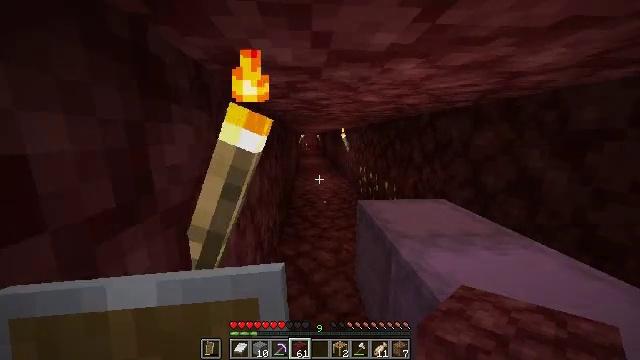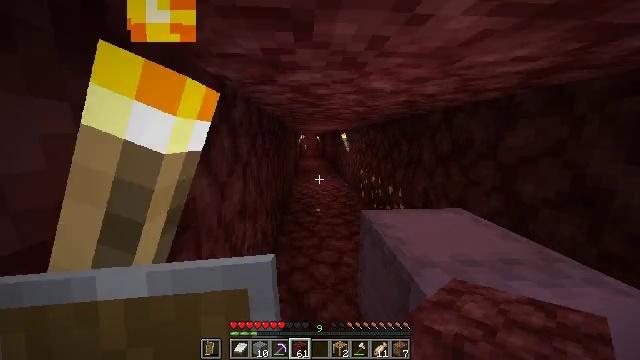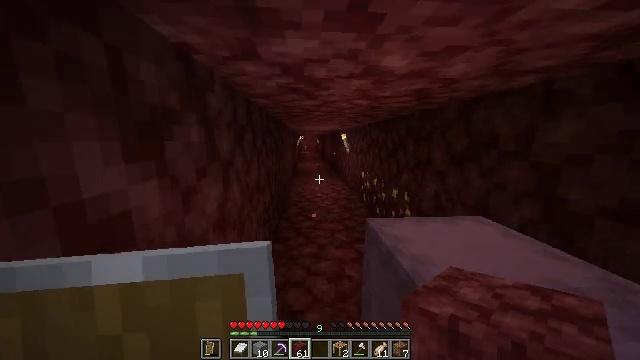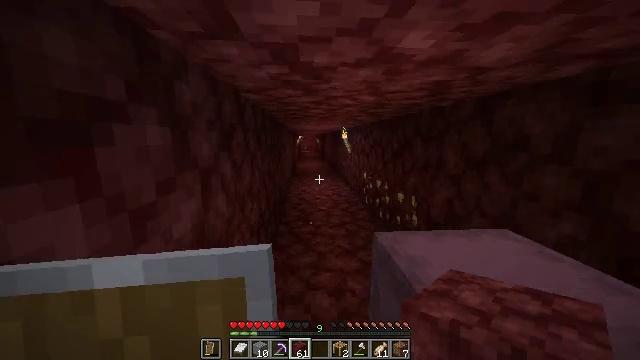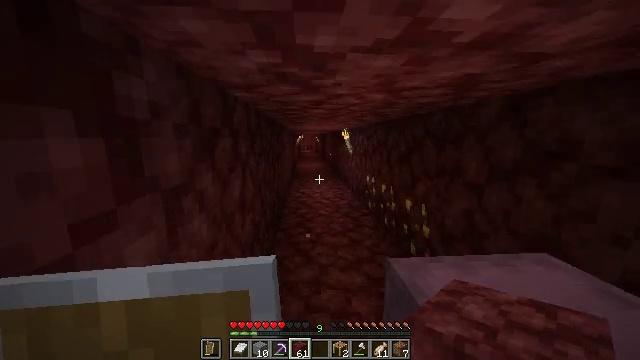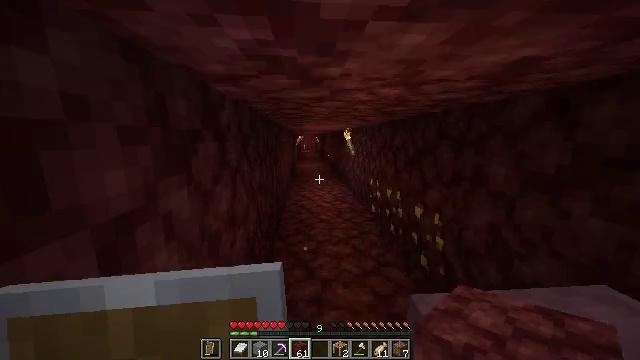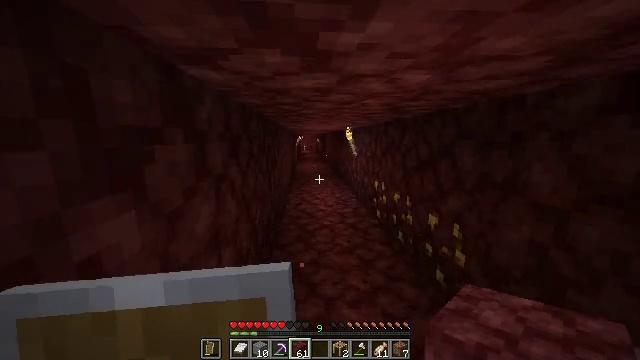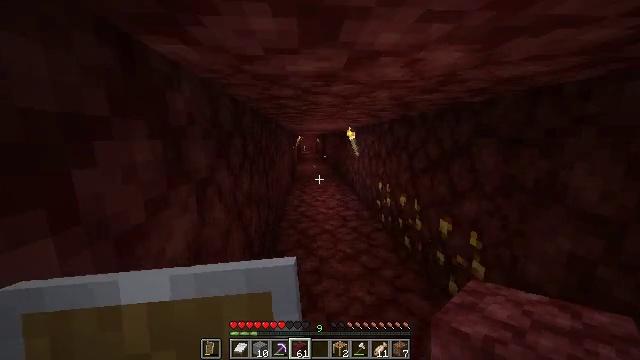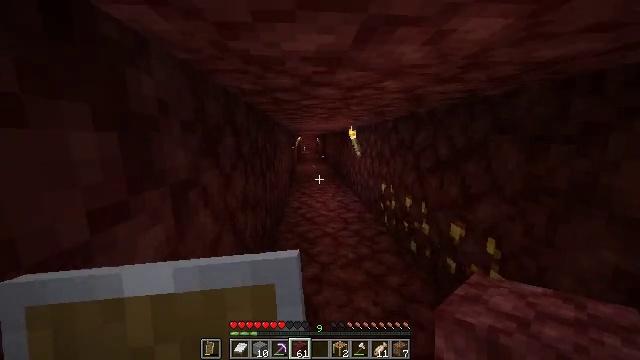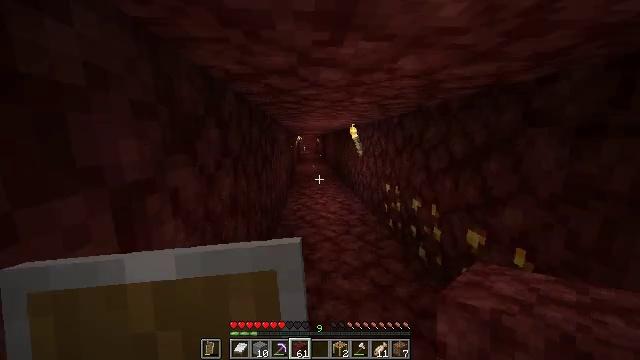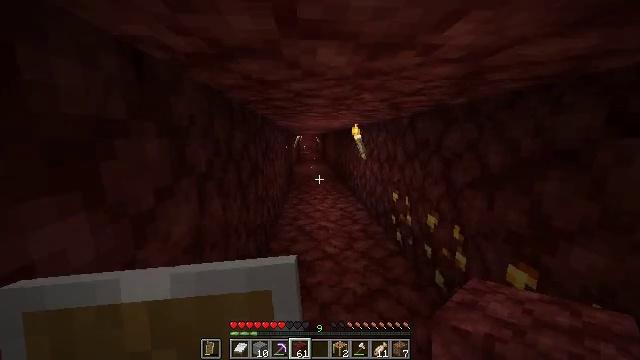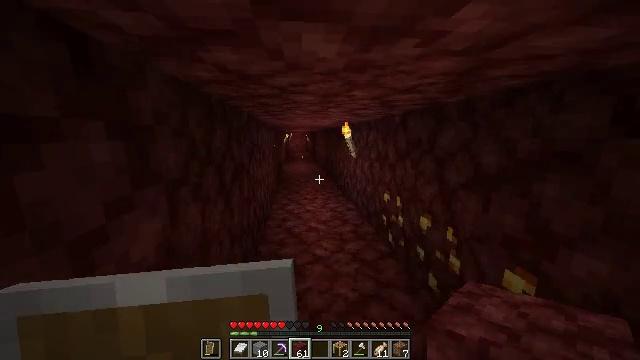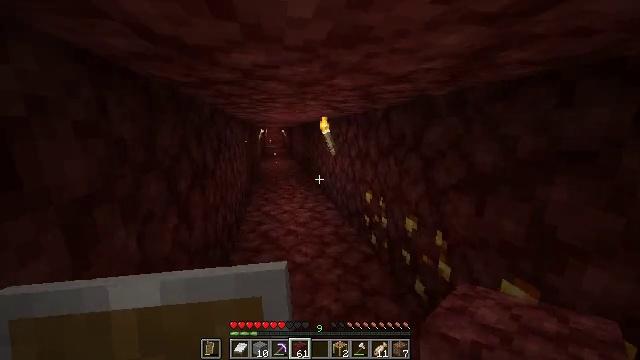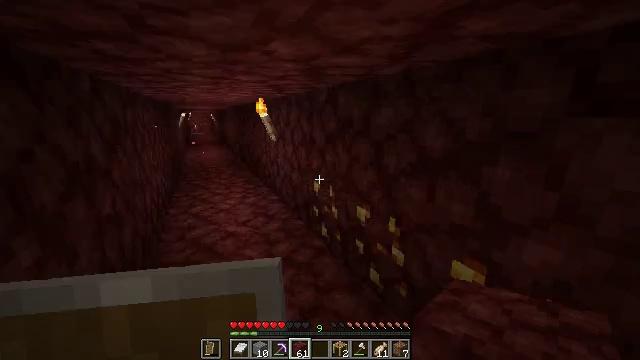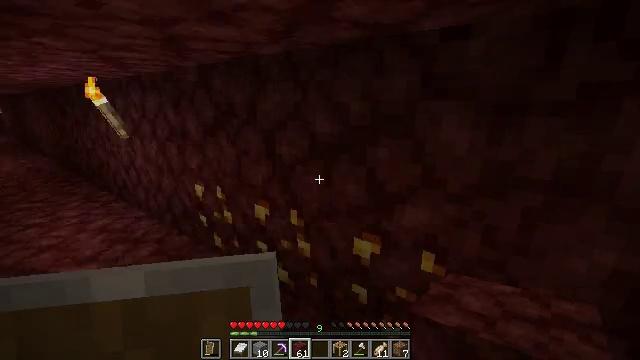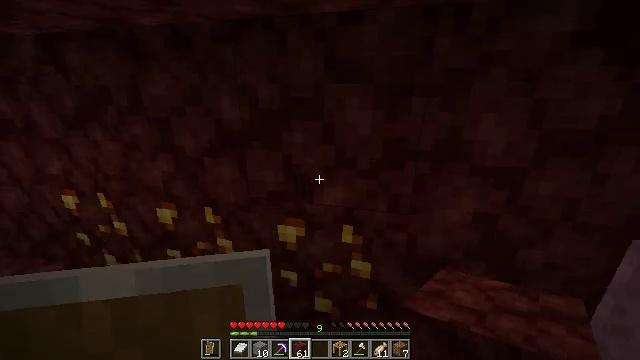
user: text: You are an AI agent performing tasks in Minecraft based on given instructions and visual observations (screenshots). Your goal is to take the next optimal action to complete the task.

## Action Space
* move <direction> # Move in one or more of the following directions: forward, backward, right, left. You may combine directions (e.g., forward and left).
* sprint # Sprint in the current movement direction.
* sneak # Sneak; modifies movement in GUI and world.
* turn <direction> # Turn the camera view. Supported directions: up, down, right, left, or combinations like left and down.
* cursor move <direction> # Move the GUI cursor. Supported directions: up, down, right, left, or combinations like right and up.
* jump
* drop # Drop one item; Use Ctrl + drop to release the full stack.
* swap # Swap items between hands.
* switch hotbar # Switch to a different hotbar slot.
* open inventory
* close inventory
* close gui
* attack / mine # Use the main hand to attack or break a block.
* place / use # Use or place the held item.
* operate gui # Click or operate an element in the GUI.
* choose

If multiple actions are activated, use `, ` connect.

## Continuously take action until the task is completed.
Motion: motion action
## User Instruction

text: Drop a golden sword.
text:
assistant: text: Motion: move forward
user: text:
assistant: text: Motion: move forward
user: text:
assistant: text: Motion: move forward
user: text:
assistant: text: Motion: move forward
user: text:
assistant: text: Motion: move forward
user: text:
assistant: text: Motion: move forward
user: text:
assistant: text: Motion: move forward
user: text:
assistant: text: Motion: move forward
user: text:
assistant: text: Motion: move forward
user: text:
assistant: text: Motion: move forward
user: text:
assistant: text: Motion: move forward, turn right
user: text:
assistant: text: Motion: turn right and down
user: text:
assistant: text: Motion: turn right and down
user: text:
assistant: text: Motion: turn right and down
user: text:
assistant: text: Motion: turn right and down
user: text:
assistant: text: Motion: turn right and up
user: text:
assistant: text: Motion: turn left and up
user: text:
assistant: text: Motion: move back and move left
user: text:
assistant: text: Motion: move back and move left, turn right
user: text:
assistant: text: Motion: move back and move left, turn right
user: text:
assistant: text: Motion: move back and move left, turn right and down
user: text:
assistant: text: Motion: move back and move left, turn right
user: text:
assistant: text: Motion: move back and move left, turn right
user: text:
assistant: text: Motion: move back and move left, turn right and up
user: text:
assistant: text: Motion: move back and move left, turn right and up
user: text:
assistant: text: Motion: move back and move left, turn right and up
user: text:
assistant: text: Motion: move back and move left, turn right and up
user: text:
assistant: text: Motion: move left
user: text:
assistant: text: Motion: no_op
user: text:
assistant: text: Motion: turn left